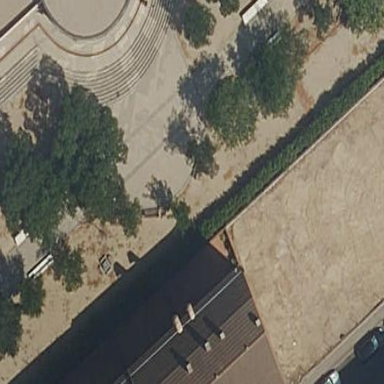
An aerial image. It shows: Garden with kerb border.